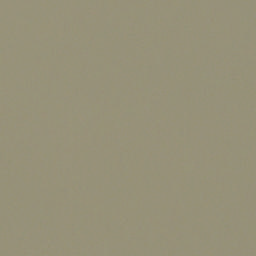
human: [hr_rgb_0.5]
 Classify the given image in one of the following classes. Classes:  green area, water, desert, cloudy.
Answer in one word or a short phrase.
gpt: cloudy